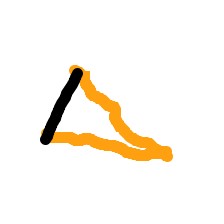
Shape: triangle